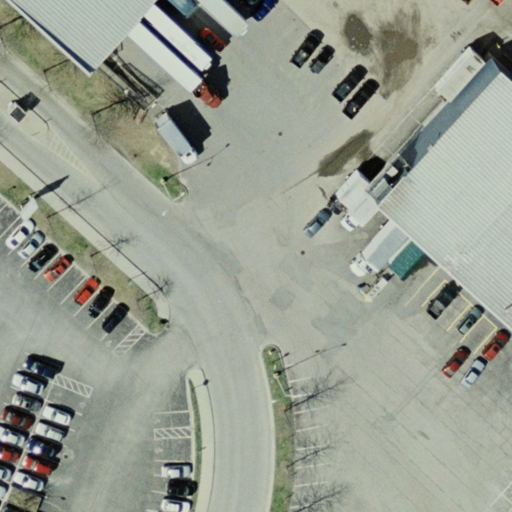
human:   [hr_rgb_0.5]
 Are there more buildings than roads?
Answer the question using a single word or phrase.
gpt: no

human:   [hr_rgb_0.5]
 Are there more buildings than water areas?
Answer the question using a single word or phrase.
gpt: yes

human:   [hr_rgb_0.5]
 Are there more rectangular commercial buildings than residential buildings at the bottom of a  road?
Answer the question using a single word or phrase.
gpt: no

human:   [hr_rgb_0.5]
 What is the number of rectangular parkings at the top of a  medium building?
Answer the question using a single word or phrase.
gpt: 0

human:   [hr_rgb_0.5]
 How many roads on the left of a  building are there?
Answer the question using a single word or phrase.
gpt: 5

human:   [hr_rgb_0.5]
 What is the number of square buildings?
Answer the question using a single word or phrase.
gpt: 0

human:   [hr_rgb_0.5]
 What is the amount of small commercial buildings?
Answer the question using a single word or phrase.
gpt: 0

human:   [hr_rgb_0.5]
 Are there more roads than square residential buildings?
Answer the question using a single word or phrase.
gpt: yes

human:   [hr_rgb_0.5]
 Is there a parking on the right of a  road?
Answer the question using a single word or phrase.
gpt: no

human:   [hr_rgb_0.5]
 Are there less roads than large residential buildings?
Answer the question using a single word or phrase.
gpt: no

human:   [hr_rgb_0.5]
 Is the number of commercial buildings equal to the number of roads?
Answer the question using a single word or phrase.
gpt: no

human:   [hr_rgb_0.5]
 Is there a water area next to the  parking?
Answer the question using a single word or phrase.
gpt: no

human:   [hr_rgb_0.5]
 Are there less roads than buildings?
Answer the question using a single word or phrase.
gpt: no

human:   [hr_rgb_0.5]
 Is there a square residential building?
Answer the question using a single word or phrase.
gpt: no

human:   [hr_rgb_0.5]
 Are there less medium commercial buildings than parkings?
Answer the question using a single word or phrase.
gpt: yes

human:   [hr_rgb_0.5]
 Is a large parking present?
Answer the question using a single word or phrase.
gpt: yes

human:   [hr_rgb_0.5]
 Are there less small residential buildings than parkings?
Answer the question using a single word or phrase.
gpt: yes

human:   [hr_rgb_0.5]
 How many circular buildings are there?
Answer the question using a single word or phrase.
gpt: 0

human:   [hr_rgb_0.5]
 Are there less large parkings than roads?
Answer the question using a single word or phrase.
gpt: yes

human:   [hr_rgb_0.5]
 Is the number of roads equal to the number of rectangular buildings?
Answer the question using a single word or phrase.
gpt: no

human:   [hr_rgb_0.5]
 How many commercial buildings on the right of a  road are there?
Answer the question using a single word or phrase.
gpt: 0

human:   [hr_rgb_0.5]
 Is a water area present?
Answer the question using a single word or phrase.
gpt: no

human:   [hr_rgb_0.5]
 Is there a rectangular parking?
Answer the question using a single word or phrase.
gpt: yes

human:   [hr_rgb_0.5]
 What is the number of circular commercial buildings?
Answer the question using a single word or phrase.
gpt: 0

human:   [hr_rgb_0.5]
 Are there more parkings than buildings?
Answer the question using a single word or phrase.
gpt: no

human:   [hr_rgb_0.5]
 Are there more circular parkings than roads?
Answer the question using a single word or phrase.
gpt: no

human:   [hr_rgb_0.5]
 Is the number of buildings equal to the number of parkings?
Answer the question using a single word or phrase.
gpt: no

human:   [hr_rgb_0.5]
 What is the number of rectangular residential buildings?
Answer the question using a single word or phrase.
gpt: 2

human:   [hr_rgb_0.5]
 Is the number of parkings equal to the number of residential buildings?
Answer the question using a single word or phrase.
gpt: no

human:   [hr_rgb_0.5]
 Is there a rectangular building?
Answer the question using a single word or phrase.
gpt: yes

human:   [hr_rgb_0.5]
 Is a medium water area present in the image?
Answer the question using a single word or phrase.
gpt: no

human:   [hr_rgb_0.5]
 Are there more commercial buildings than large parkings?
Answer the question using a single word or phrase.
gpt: no

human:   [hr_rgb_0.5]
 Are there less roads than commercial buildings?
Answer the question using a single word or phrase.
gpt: no

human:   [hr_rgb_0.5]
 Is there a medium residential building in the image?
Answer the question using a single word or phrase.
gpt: no

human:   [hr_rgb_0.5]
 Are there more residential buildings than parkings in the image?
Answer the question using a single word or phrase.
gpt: yes

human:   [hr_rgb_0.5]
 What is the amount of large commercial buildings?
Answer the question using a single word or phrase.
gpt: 0